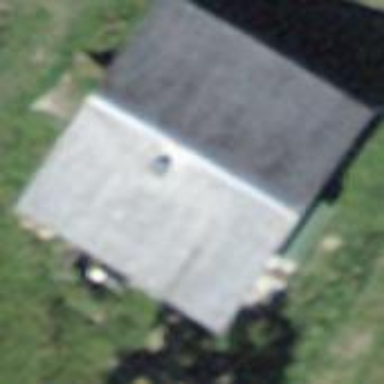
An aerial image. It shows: Cabin.